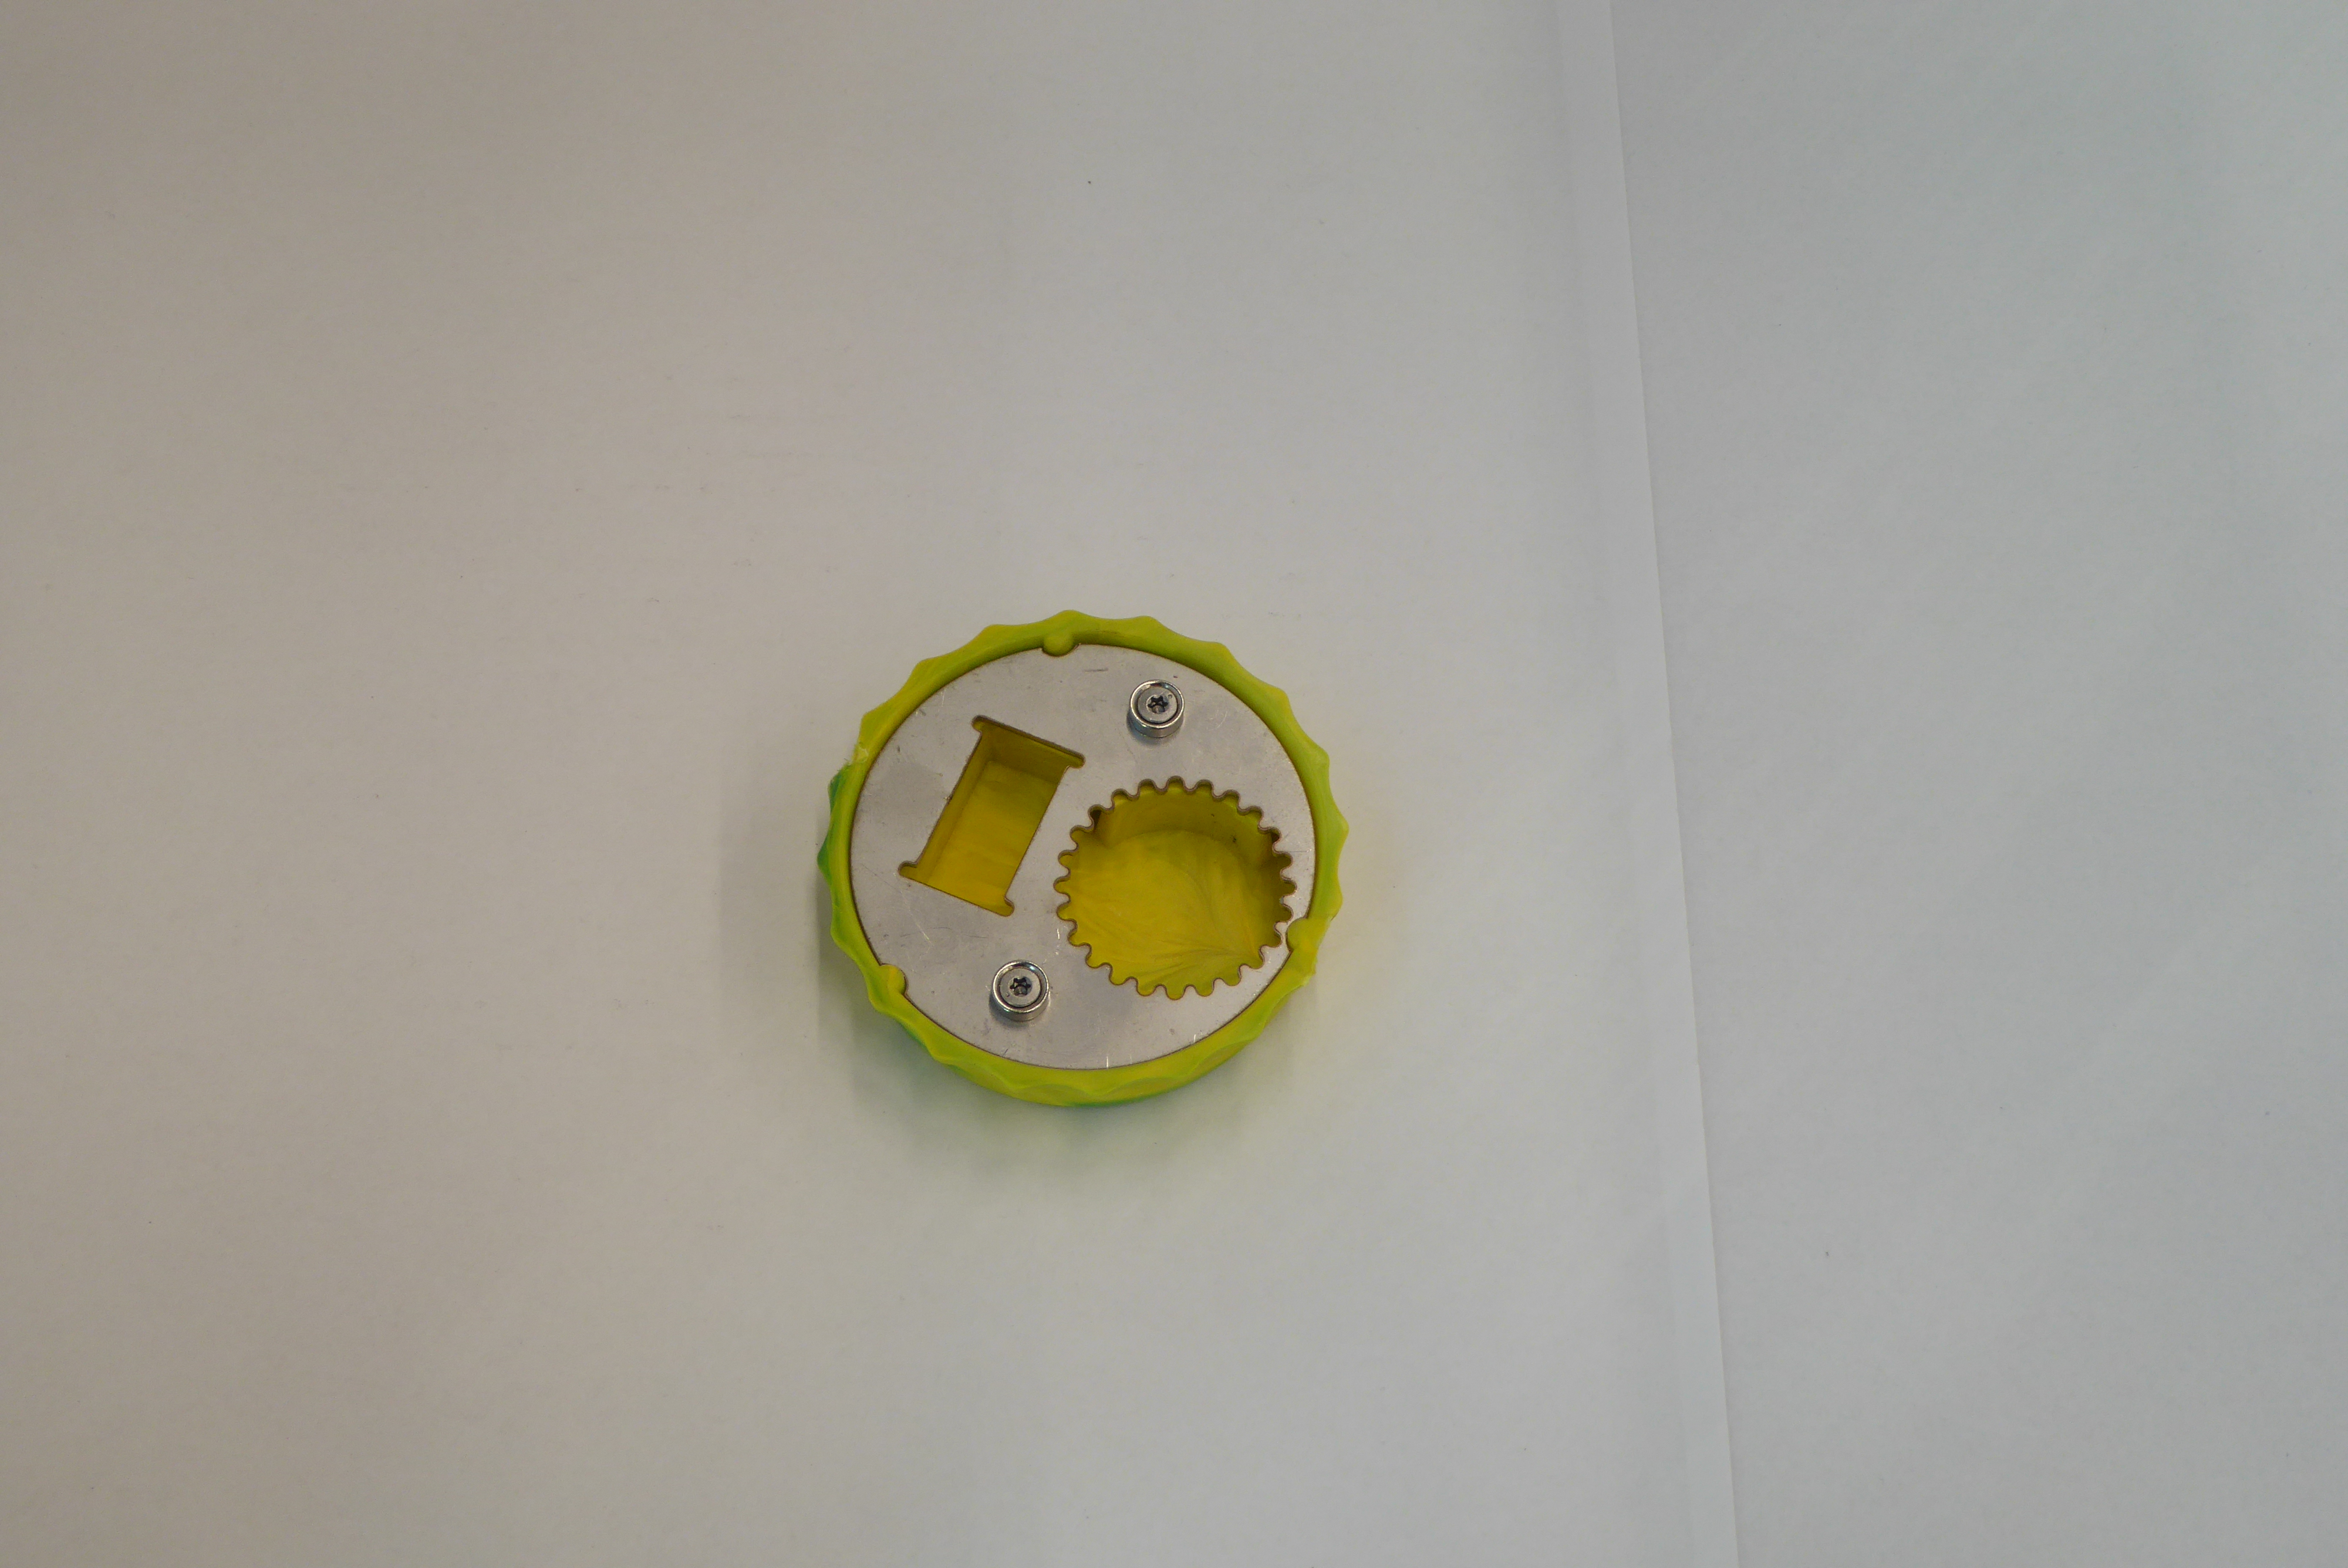
Label: Bottle Opener